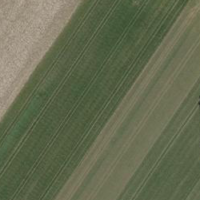
EUNIS habitat code: 52
Species observed at this site:
Cyperus esculentus